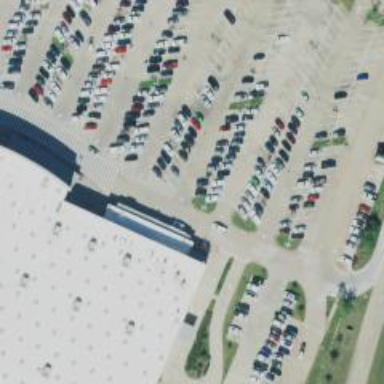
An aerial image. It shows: Parking space.